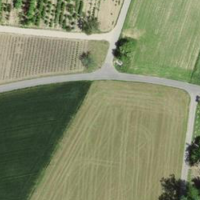
EUNIS habitat code: 52
Species observed at this site:
Plantago major
Prunus lusitanica
Geranium pyrenaicum
Ilex aquifolium
Senecio vulgaris
Urtica dioica
Lamium purpureum